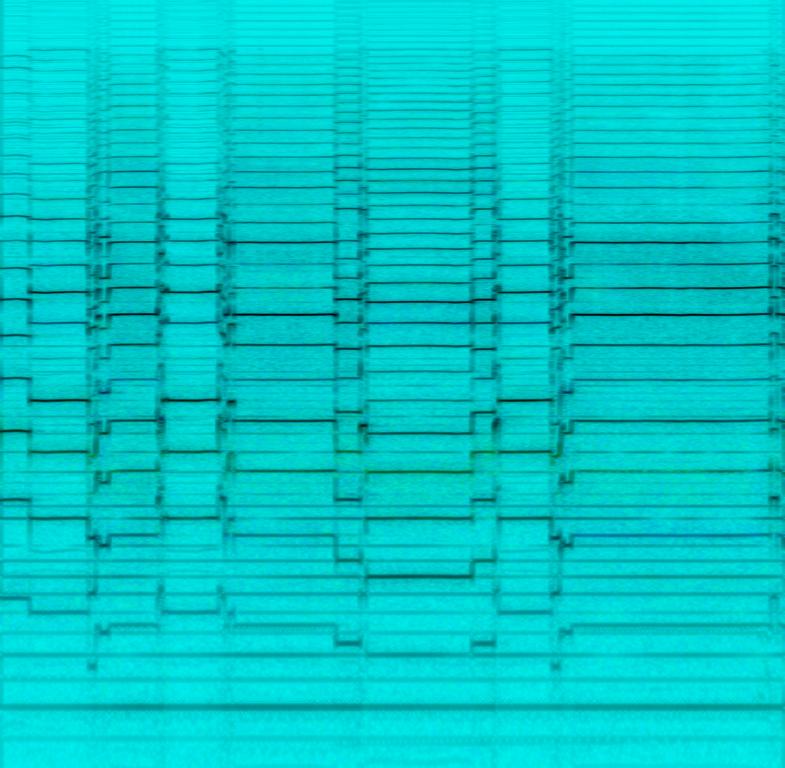
This audio contains someone playing a piece of music on a bagpipe. The music sounds traditional. This song may be playing at a folksfest.